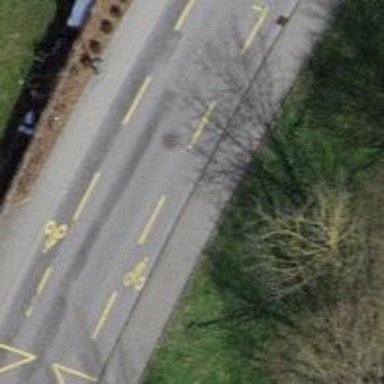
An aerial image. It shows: Tertiary road with asphalt surface. There are sidewalks on both sides and designated cycle lane.